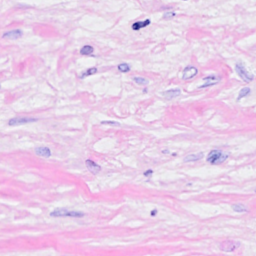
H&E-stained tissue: Breast